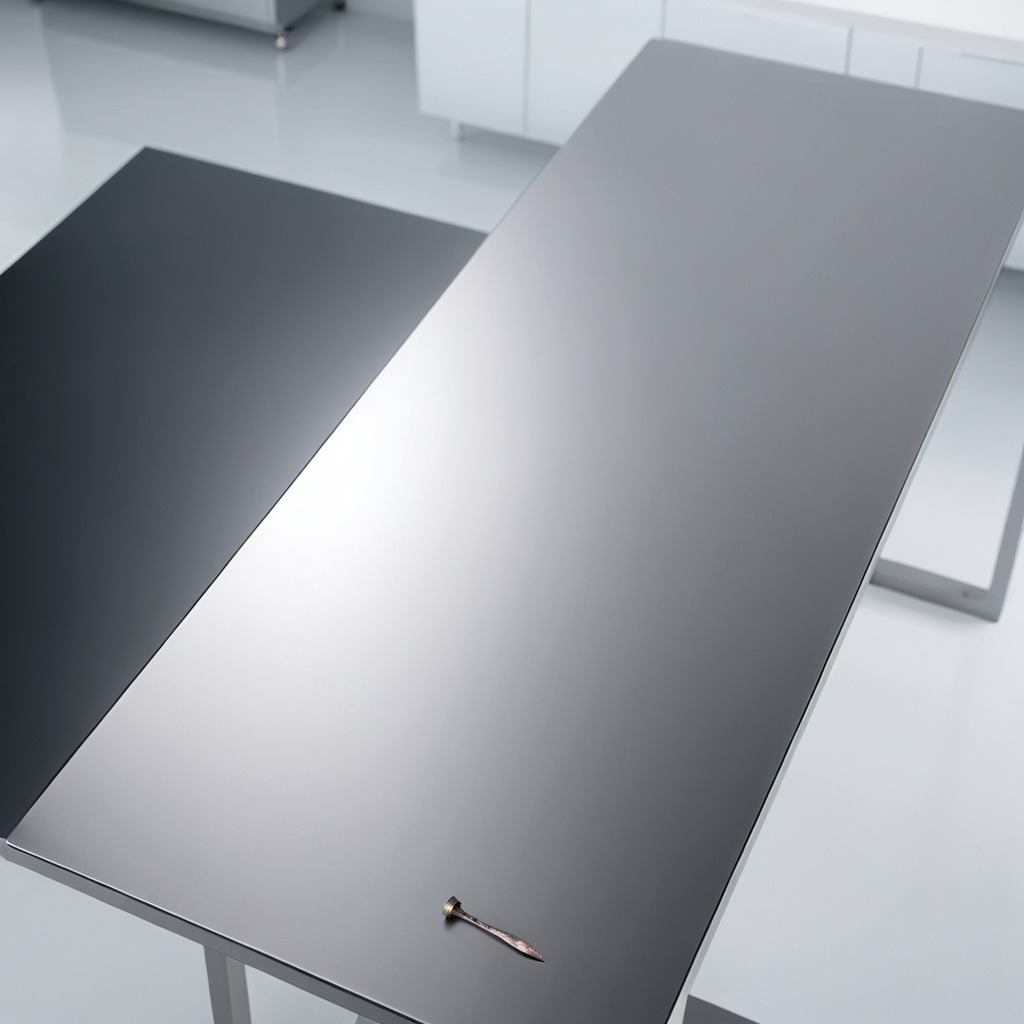
A nail is lying on the stainless steel table.